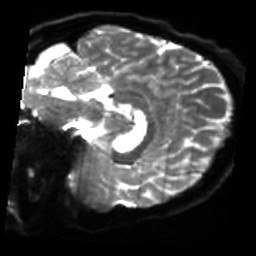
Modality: sbref
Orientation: sagittal
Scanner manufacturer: siemens
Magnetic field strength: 3 T
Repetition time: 4 s
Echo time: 0.0594 s